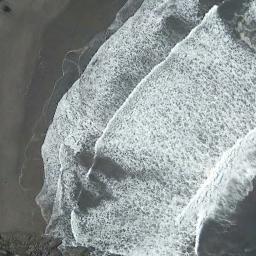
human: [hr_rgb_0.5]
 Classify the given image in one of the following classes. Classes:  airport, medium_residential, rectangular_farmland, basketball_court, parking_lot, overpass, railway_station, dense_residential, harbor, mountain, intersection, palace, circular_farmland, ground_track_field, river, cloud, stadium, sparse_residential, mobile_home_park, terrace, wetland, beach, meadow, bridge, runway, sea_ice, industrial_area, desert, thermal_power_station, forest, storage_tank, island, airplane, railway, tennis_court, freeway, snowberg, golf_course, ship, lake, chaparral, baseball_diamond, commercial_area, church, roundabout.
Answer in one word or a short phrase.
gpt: beach